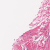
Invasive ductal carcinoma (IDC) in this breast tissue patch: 0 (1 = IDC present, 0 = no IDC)